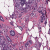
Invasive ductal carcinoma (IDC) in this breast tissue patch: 1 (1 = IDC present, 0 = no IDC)